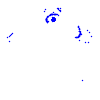
Particle: kaon